Interaction volume radius: 5 \u00c5
Interaction volume height: 20 \u00c5
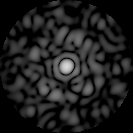
Disorder parameter: 0.8378